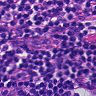
Metastatic tissue present: no